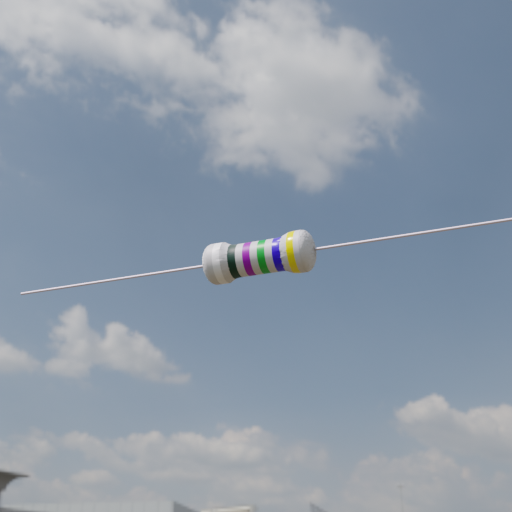
Resistor colour bands (in order): white, black, violet, green, blue, yellow